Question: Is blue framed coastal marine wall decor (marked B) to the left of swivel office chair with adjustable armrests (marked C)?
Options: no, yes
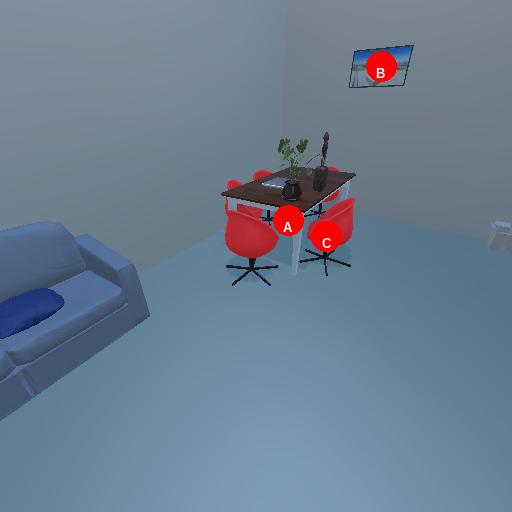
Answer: no